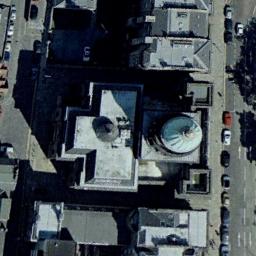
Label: church